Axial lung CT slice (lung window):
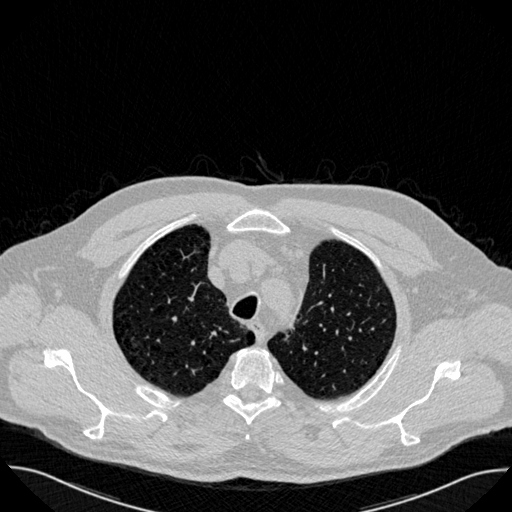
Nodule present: no